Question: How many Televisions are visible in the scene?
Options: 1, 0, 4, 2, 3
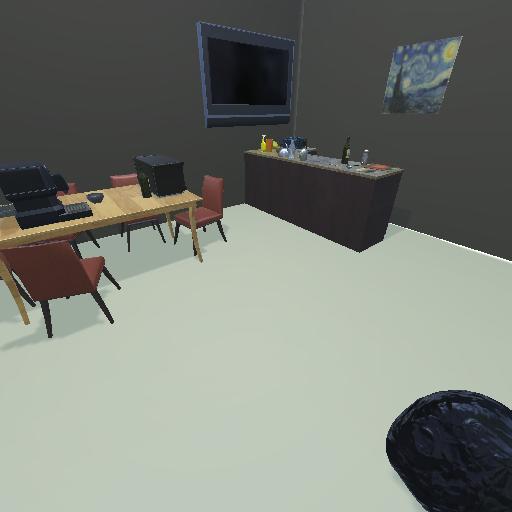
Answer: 1